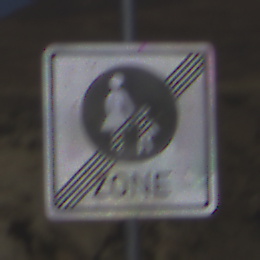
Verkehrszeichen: EndeFussgaengerzone
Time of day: Midday
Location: Outdoor (Nature)
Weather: Clear
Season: NotSpecified
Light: Natural